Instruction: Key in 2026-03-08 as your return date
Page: home
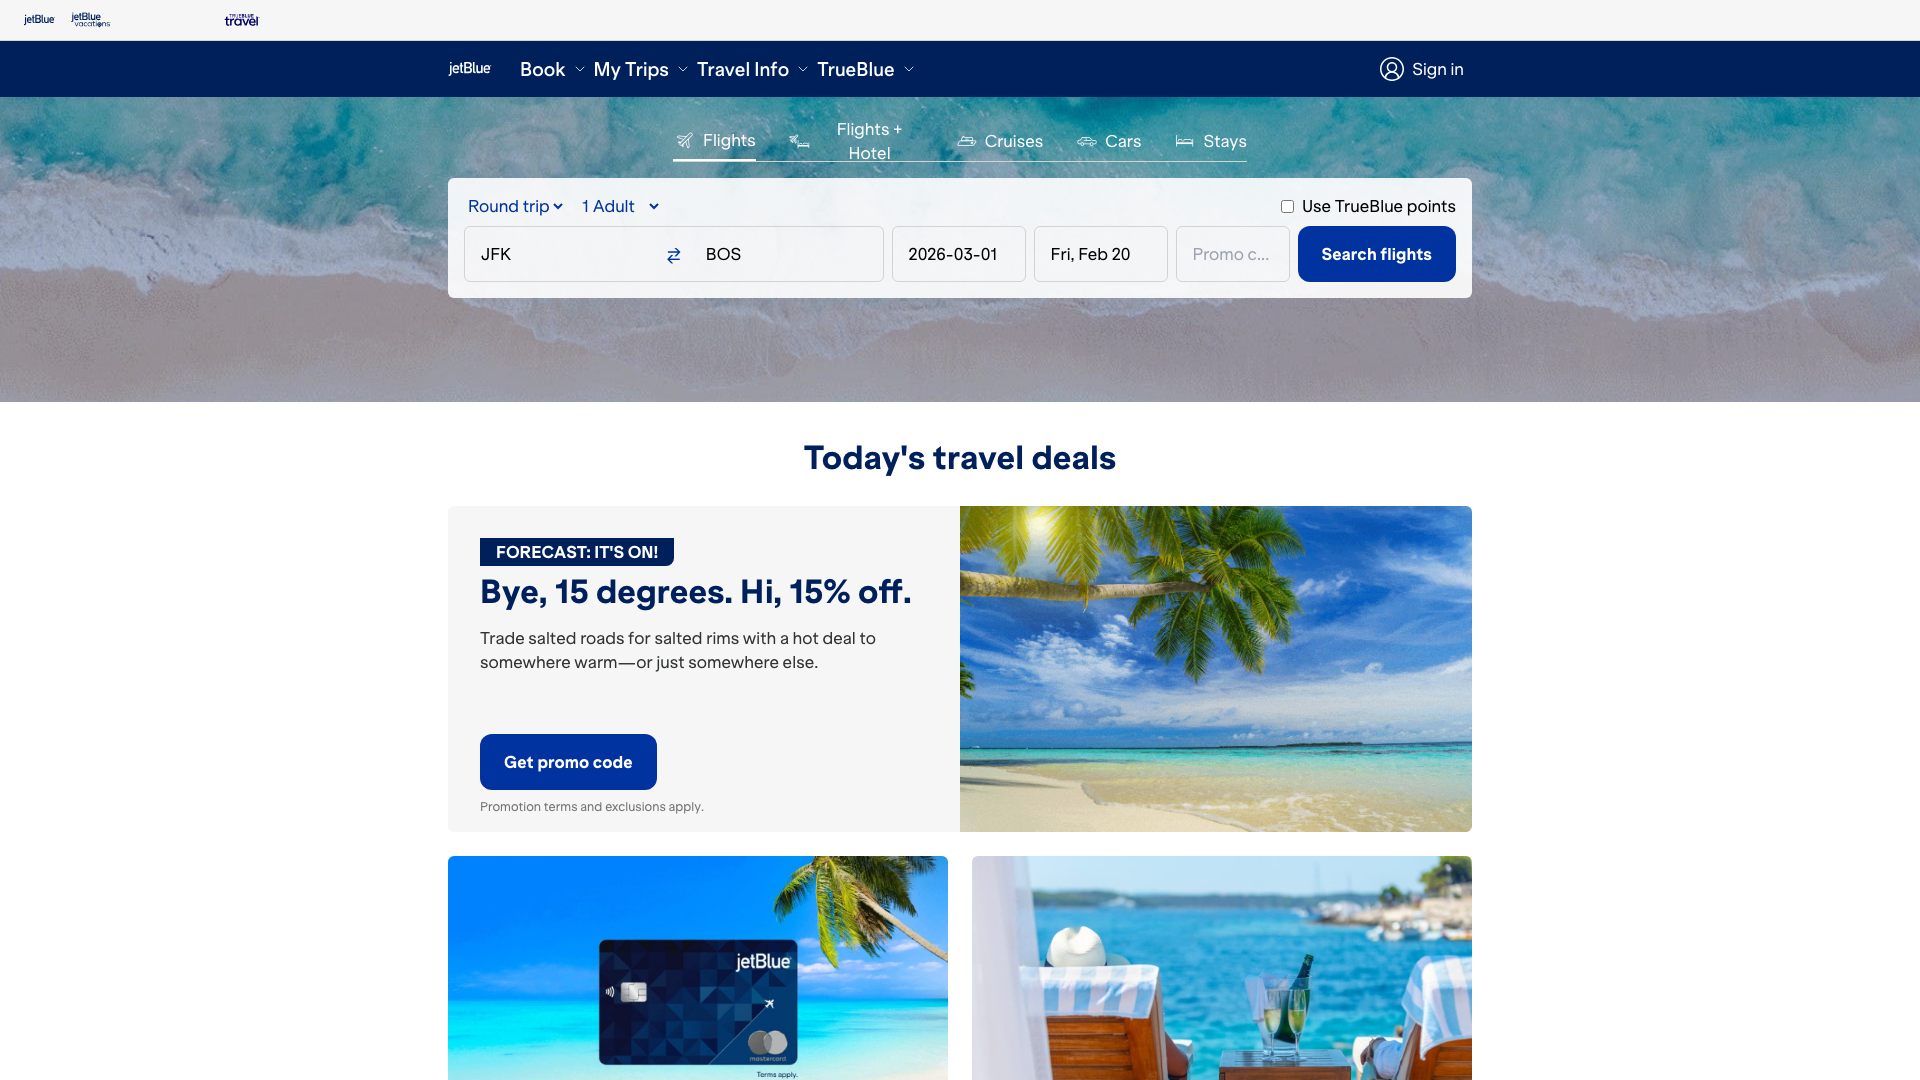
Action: type